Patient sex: M
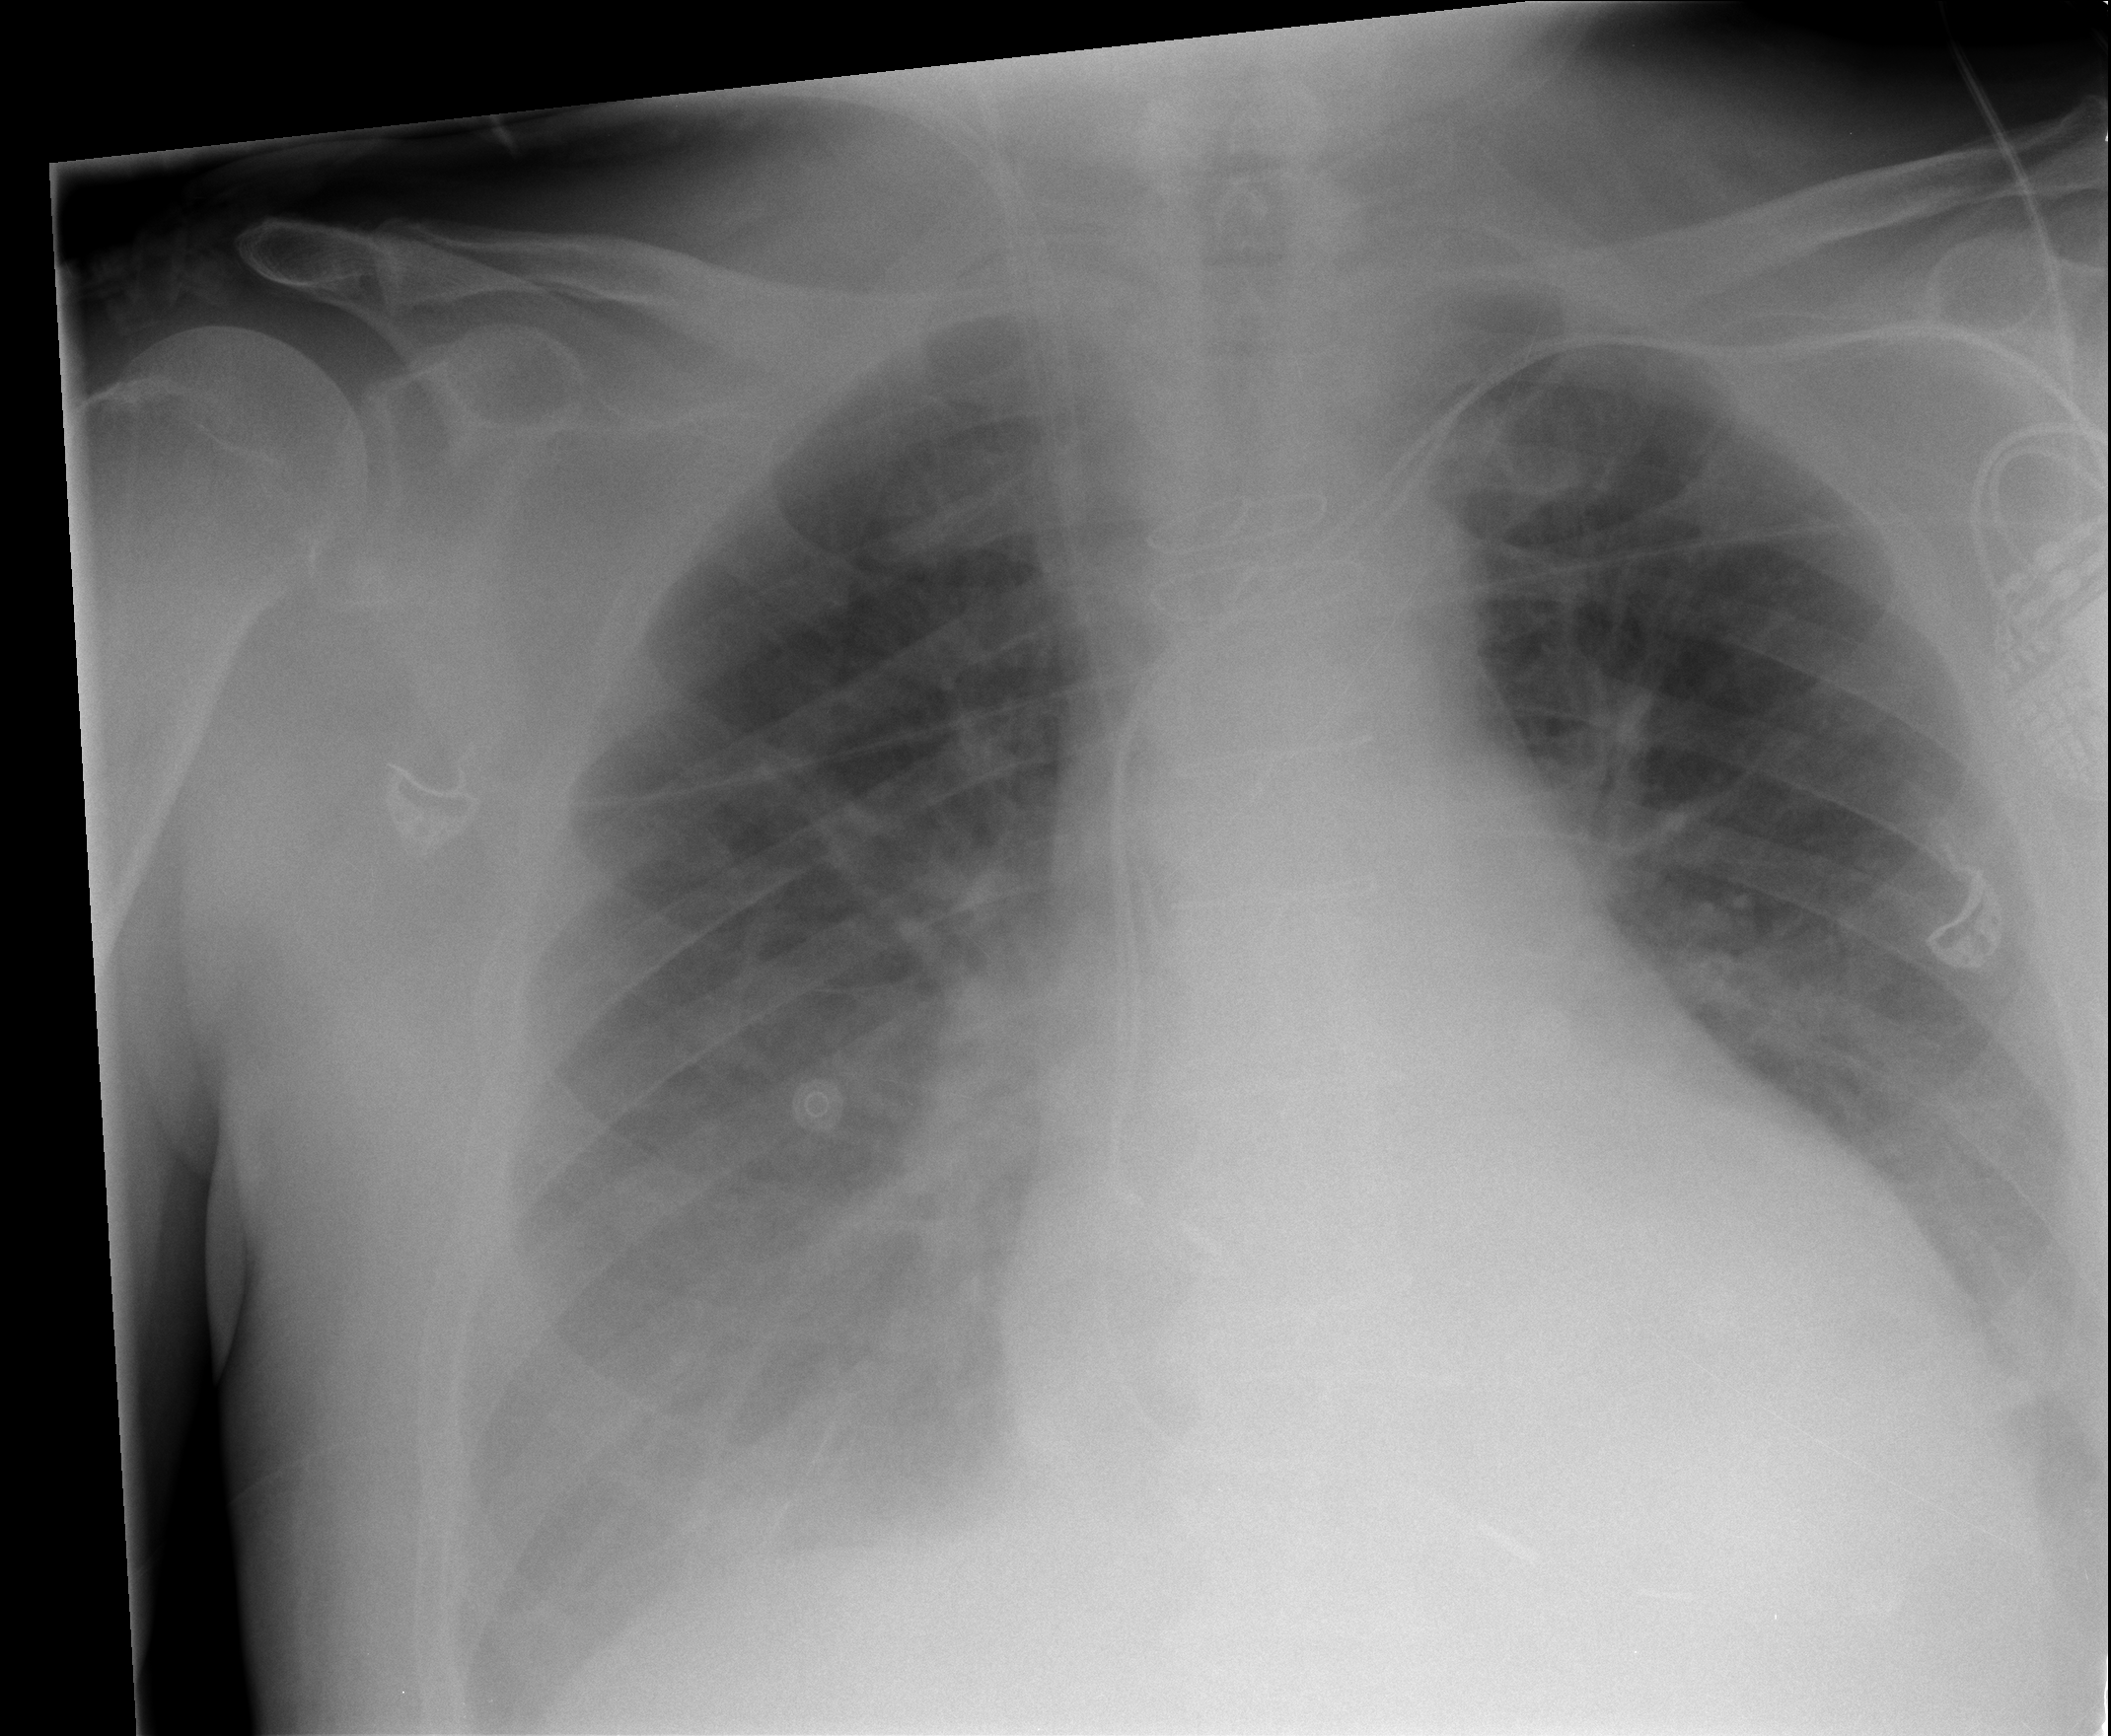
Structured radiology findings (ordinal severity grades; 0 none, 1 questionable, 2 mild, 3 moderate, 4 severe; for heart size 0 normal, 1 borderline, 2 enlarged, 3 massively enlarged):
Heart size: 2
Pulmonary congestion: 0
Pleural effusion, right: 2
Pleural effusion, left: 2
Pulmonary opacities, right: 0
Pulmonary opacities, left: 0
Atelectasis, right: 2
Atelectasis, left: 2